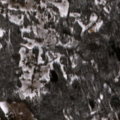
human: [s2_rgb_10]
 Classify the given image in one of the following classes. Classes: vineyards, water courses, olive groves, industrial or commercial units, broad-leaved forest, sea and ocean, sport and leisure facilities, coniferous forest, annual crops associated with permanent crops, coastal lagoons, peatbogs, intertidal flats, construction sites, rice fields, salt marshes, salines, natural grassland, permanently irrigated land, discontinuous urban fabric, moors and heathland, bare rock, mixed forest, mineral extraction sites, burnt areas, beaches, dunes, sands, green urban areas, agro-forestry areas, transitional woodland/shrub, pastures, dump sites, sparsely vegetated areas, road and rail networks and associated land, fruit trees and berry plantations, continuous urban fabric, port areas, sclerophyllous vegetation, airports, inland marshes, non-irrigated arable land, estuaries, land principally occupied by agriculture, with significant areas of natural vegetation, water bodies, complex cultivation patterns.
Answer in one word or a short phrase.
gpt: pastures, complex cultivation patterns, land principally occupied by agriculture, with significant areas of natural vegetation, broad-leaved forest, mixed forest, transitional woodland/shrub